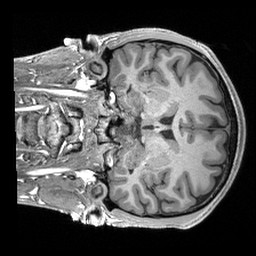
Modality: T1w
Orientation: coronal
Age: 20
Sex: male
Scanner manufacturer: siemens
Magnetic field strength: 3 T
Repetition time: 2.4 s
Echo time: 0.00191 s